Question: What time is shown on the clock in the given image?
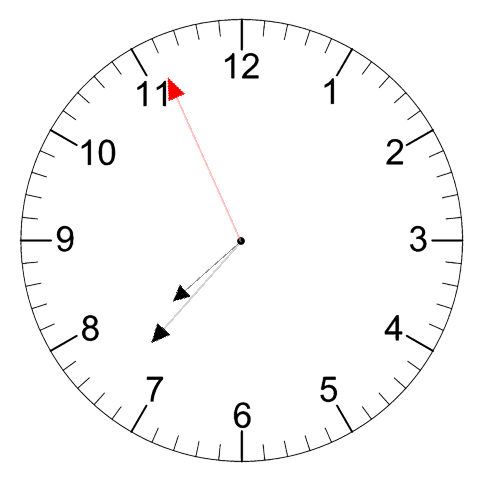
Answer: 07:36:56